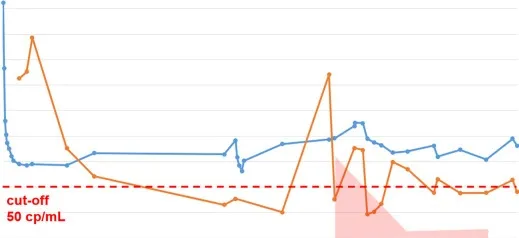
Case summary including key clinical events, allograft biopsy results, therapeutic interventions, routine biomarkers (creatinine, urine albumin/creatinine ratio) as well as donor-derived cell-free DNA (dd-cfDNA). The red shaded area depicts the absolute dd-cfDNA levels and numeric values are provided at the top of the figure. The prespecified cut-off of 50 copies/mL derived from previous validation studies is shown. Grey arrowheads indicate therapeutic interventions, black arrowheads indicate clinical events including kidney allograft biopsies. Orange shape indicate the time periods when DSA MFI were above 1,500. dd-cfDNA, donor-derived cell-free DNA; cp, copies; D0, day of transplantation; M, months after transplantation; DSA, donor-specific anti-HLA antibodies; KTX, kidney transplantation; PLEX, plasma exchange; IVIG, intravenous immunoglobulins; RTX, rituximab; aAMR, active antibody-mediated rejection; cAMR, chronic inactive antibody-mediated rejection; MMF, mycophenolate mofetil.
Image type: pathology (immunostaining)